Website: home-depot
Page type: customer-info-address
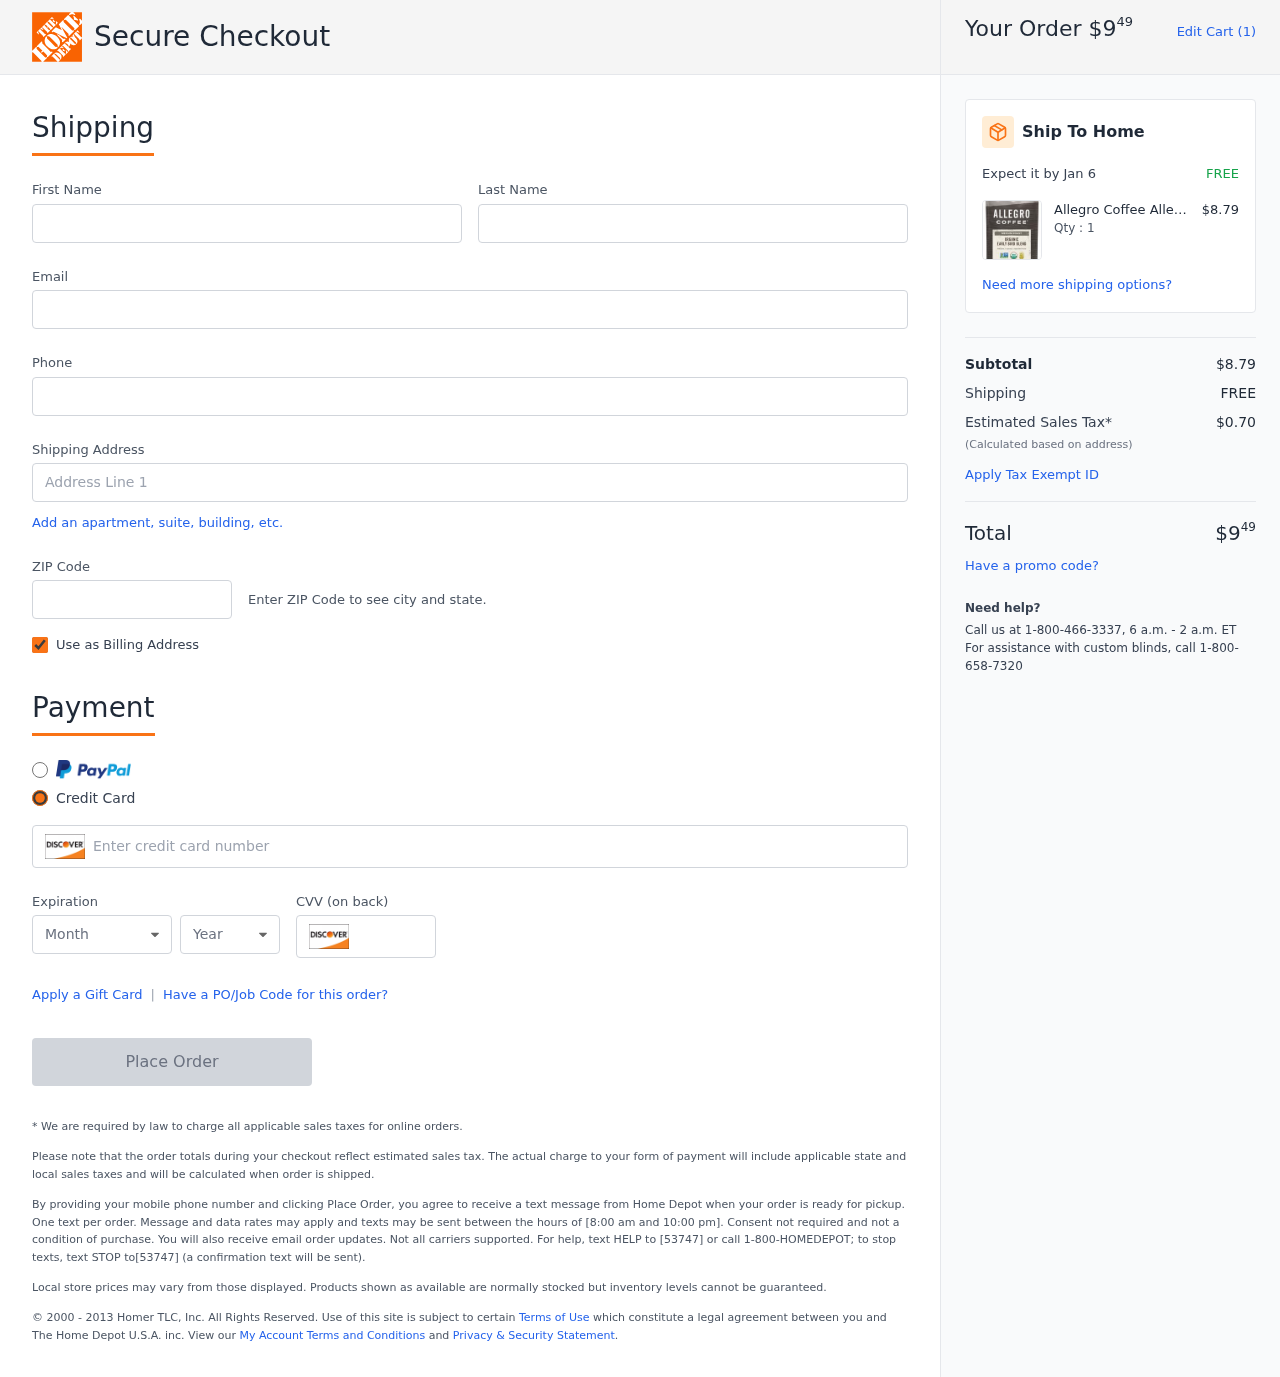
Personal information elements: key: PII_CARD_CVV
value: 191
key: PII_CARD_EXPIRY_MONTH
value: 02
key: PII_CARD_EXPIRY_YEAR
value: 27
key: PII_CARD_NUMBER
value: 6508 1225 6473 6136
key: PII_EMAIL
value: jamieallen@yahoo.com
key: PII_FIRSTNAME
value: Jamie
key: PII_LASTNAME
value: Allen
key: PII_PHONE
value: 9714746043
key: PII_POSTCODE
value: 07823
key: PII_STREET
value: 92603 Ramos Divide
Product elements: key: PRODUCT1_BRAND
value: Allegro Coffee
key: PRODUCT1_NAME
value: Allegro Coffee Organic Early Bird Blend Ground Coffee, 12 oz
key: PRODUCT1_PRICE
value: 8.79
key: PRODUCT1_QUANTITY
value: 1
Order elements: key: ORDER_TOTAL
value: $949
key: ORDER_NUM_ITEMS
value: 1
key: ORDER_DELIVERY_DATE
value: Jan 6
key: ORDER_SUBTOTAL
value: $8.79
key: ORDER_SHIPPING_COST
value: FREE
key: ORDER_TAX
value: $0.70